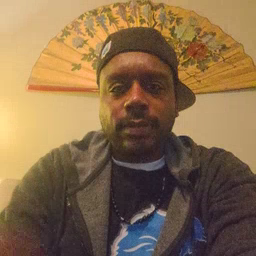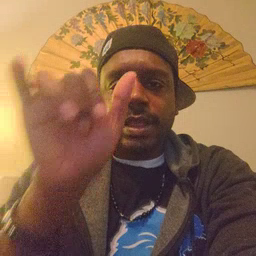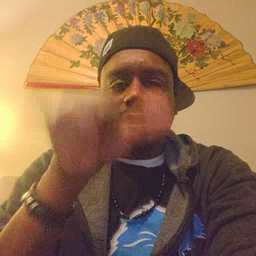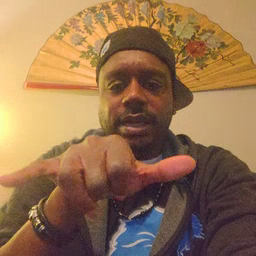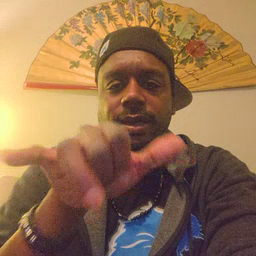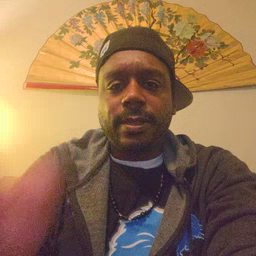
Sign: stay